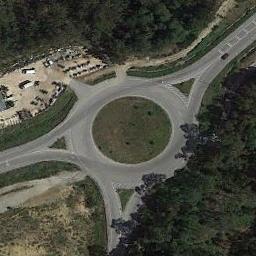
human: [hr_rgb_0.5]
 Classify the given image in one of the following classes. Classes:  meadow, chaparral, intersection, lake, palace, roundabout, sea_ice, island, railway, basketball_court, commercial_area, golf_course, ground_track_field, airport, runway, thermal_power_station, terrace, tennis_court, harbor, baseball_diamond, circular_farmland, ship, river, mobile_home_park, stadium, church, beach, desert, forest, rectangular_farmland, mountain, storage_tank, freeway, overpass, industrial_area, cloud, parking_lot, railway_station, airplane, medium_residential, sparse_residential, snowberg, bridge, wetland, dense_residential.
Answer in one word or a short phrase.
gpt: roundabout